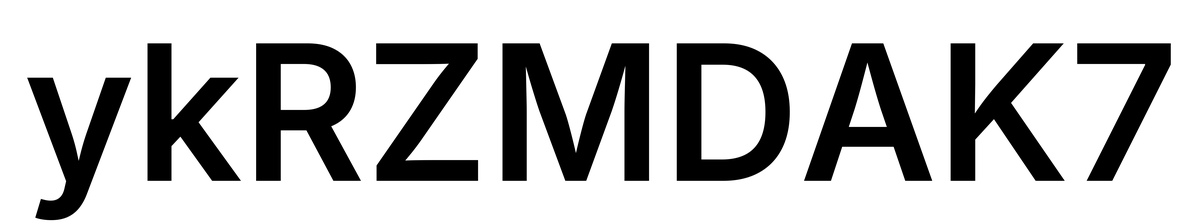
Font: Inter_SemiBold